Field crop: maize
Growth stage: 2
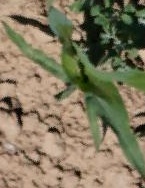
Species: maize